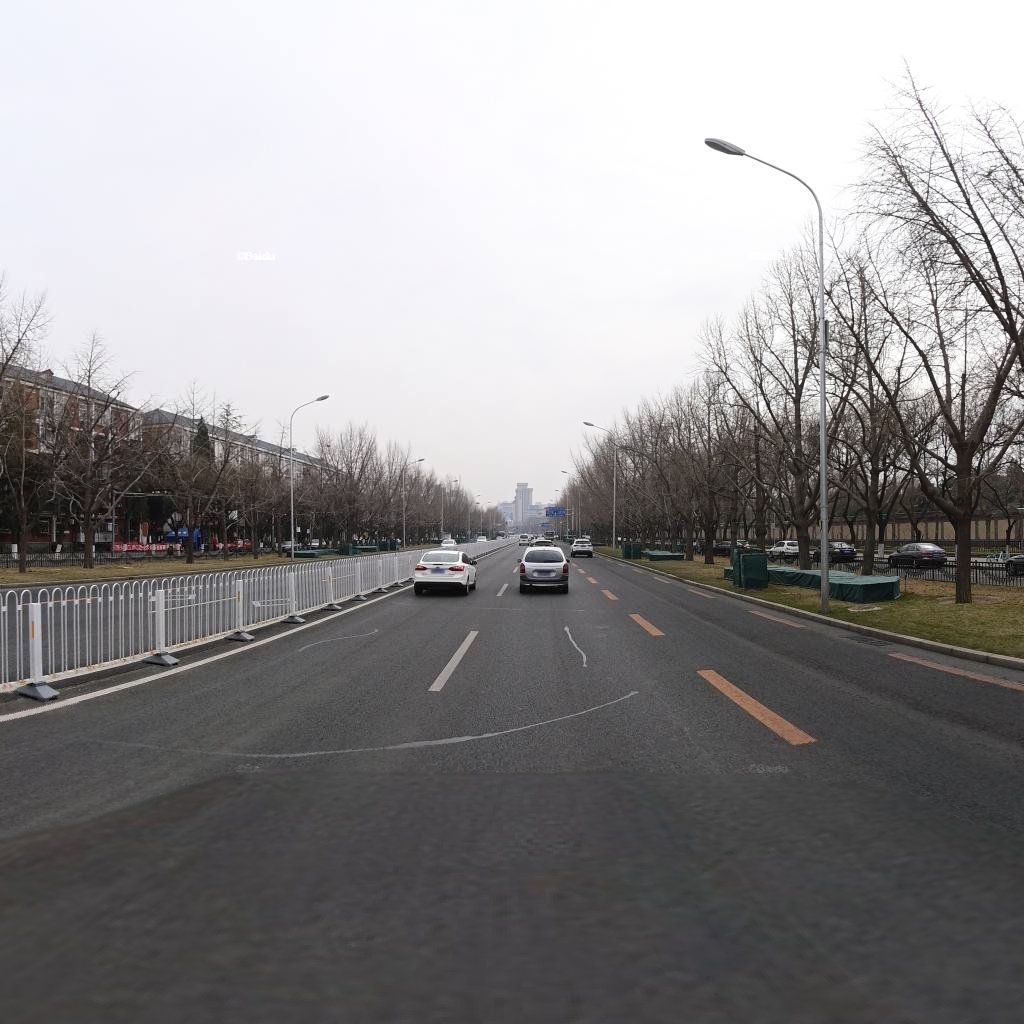
Region: Haidian
Road damage annotations: longitudinal patch, transverse patch, transverse patch, transverse patch